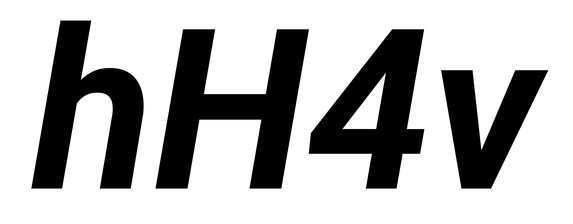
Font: Roboto-Italic_Bold_Italic